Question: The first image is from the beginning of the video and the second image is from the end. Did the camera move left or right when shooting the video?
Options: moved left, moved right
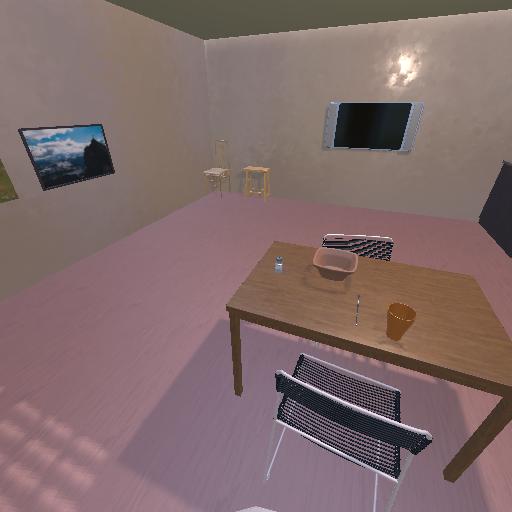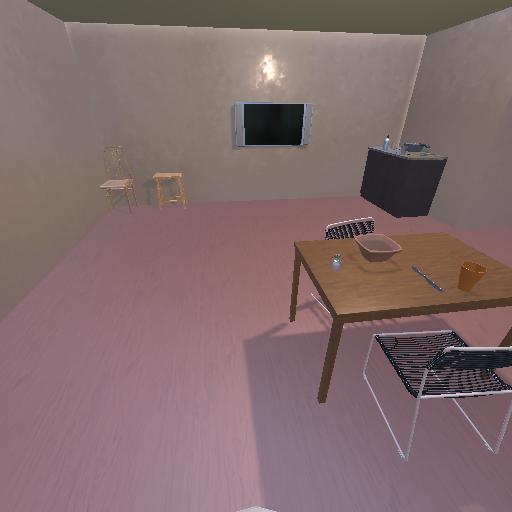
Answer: moved left